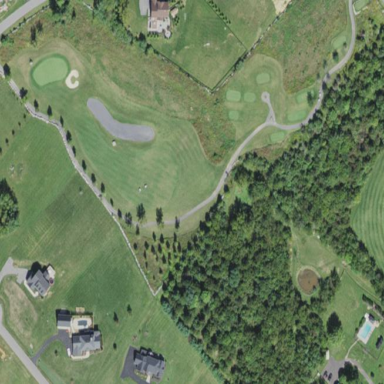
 with lush green grass covering the ground."